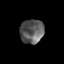
Tissue: prostate
Cell type: T cells
Senescence score: 0.3474
Nuclear area (px): 547
Mean DAPI intensity: 93.527